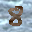
Label: 8